高一 · 组合数学
从古印度的汉诺塔传说中演变了一个汉诺塔游戏:

（1）有三根杆子 $\mathrm{A}, \mathrm{B}, \mathrm{C}$ ，其中 A 杆上有三个碟子（大小不等，自上而下，由小到大）,如图所示

（2）每次移动一个碟子，小的只能放在大的上面.

(3) 把所有碟子从 A 杆移到 C 杆上。试设计一个算法, 完成上述游戏。
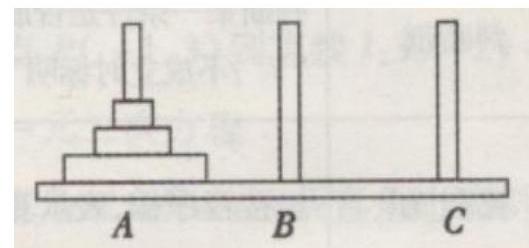
答案: 步, 将 A 杆最上面的碟子移到 C 杆上.

第二步, 将 $\mathrm{A}$ 杆最上面的碟子移到 B 杆上

第三步, 将 C 杆上的碟子移到 B 杆上

第四步, 将 $\mathrm{A}$ 杆上的碟子移到 C 杆上

第五步, 将 $\mathrm{B}$ 杆最上面的碟子移到 $\mathrm{A}$ 杆上

第六步, 将 B 杆上的碟子移到 C 杆上

第七步, 将 $\mathrm{A}$ 杆上的碟子移到 C 杆上.